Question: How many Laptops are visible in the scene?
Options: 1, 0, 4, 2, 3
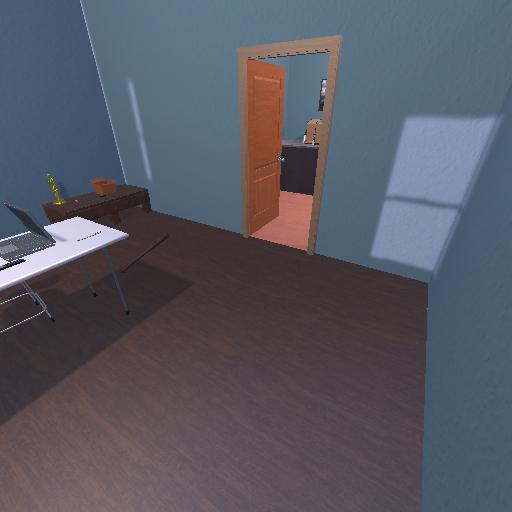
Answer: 1